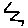
Label: zigzag